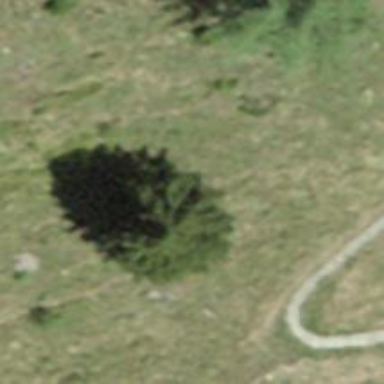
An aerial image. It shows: Needle-leaved tree acting as landmark.